Field crop: maize
Growth stage: 2
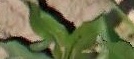
Species: maize